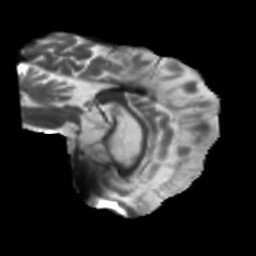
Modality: T2w
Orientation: sagittal
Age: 68
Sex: female
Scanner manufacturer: siemens
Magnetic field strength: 3 T
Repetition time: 5.25 s
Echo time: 0.08 s